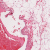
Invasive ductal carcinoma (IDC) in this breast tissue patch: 0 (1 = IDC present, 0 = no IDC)